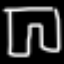
Label: pants